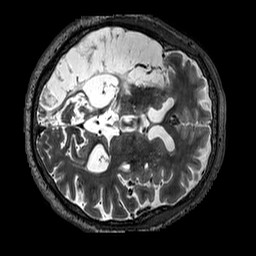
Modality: T2w
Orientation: axial
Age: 51
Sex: male
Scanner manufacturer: siemens
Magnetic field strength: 3 T
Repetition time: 3.2 s
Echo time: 0.567 s